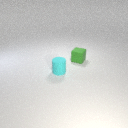
small green rubber cube to the right of small cyan rubber cylinder